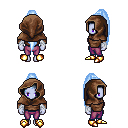
a pixel art fantasy rpg character, female body template, dark elf, purple skin, brown long-sleeve shirt, magenta pants, white cyan extra-long topknot hairstyle, cloth hood, white cloth bandages, gold boots, four views (front, back, left, right), 2x2 character sprite sheet, small pixel art, hard edges, no anti-aliasing